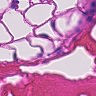
Metastatic tissue present: no